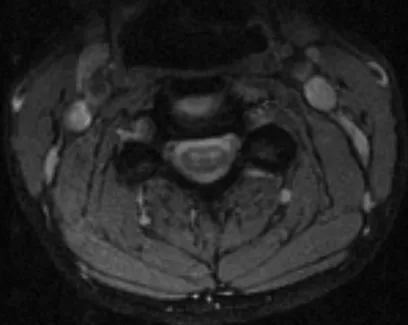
Coronal image of the cervical cord, demonstrating increased signal on T2 weighted sequences in the region of the anterior horns. There was no enhancement with contrast.
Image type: radiology (mri)